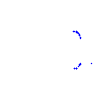
Particle: kaon